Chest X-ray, AP view. Patient: 52 years old, sex M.
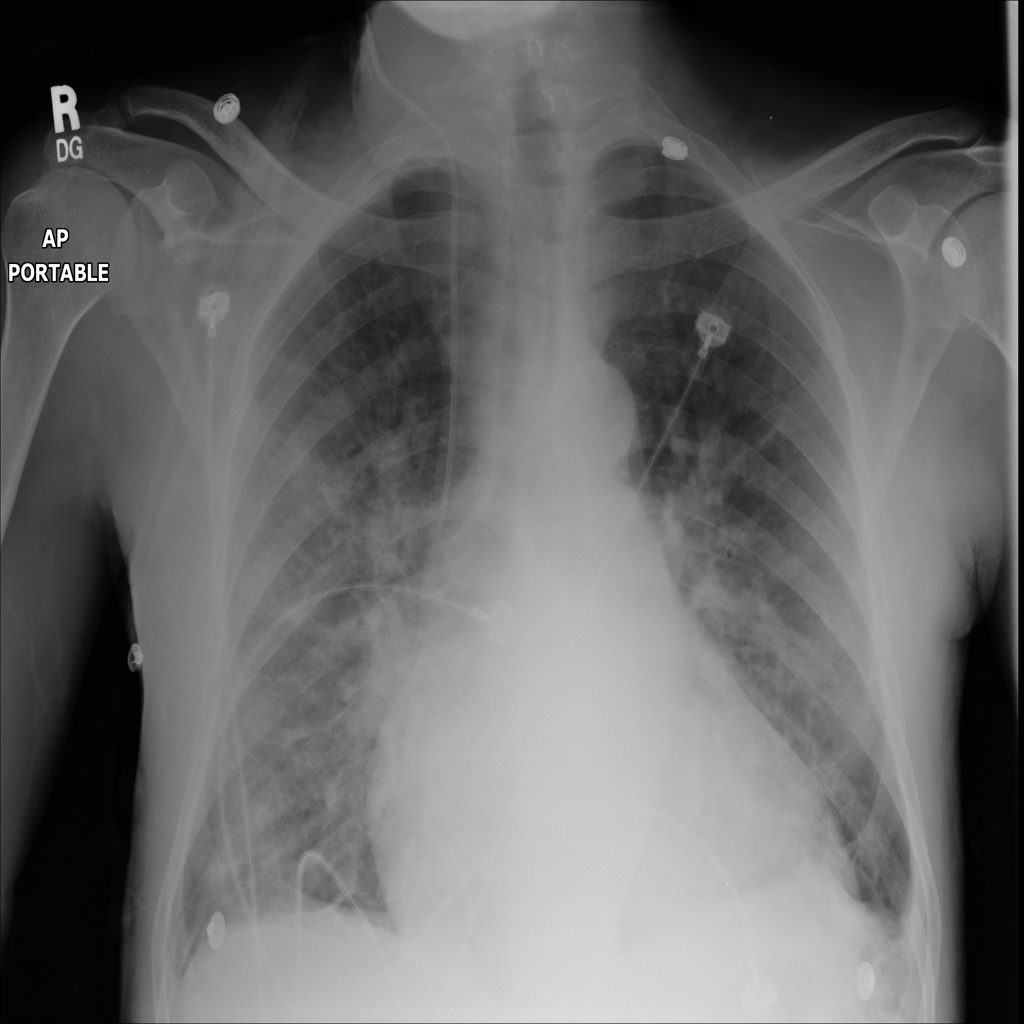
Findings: Cardiomegaly, Infiltration, Pleural_Thickening